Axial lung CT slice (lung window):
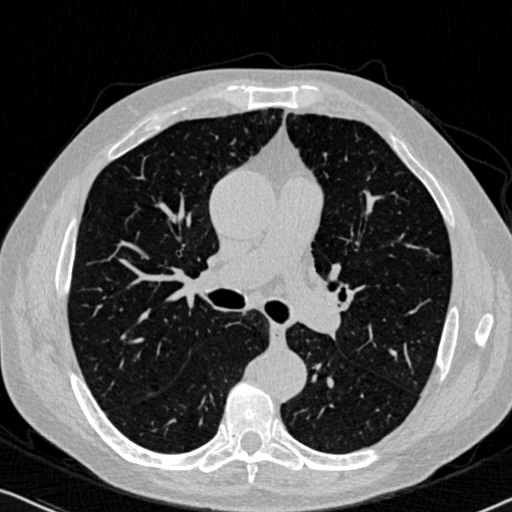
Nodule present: no